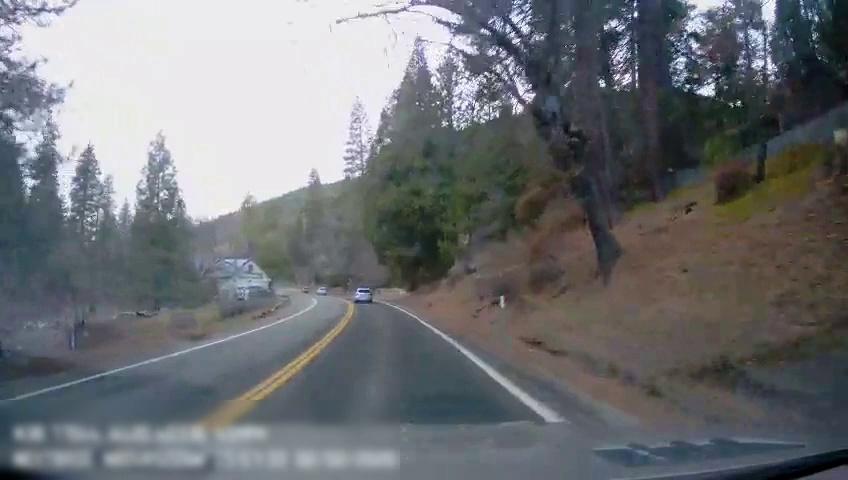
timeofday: Day
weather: Cloudy
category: Drivable Space
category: Vehicles | Car
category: Vehicles | SUV
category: Lanes | Current Lane
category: Lanes | Current Lane
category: Lanes | Opposite Lane